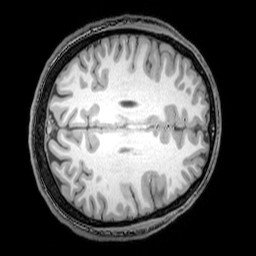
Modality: T1w
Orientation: axial
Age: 26
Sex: male
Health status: healthy
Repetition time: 0.081 s
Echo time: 0.037 s